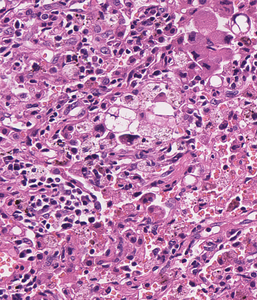
Tumor epithelial tissue: yes
Tumor-associated stroma tissue: yes
Normal tissue: no